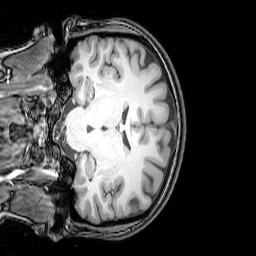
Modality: T1w
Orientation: coronal
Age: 25
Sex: female
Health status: healthy
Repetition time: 0.081 s
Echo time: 0.037 s